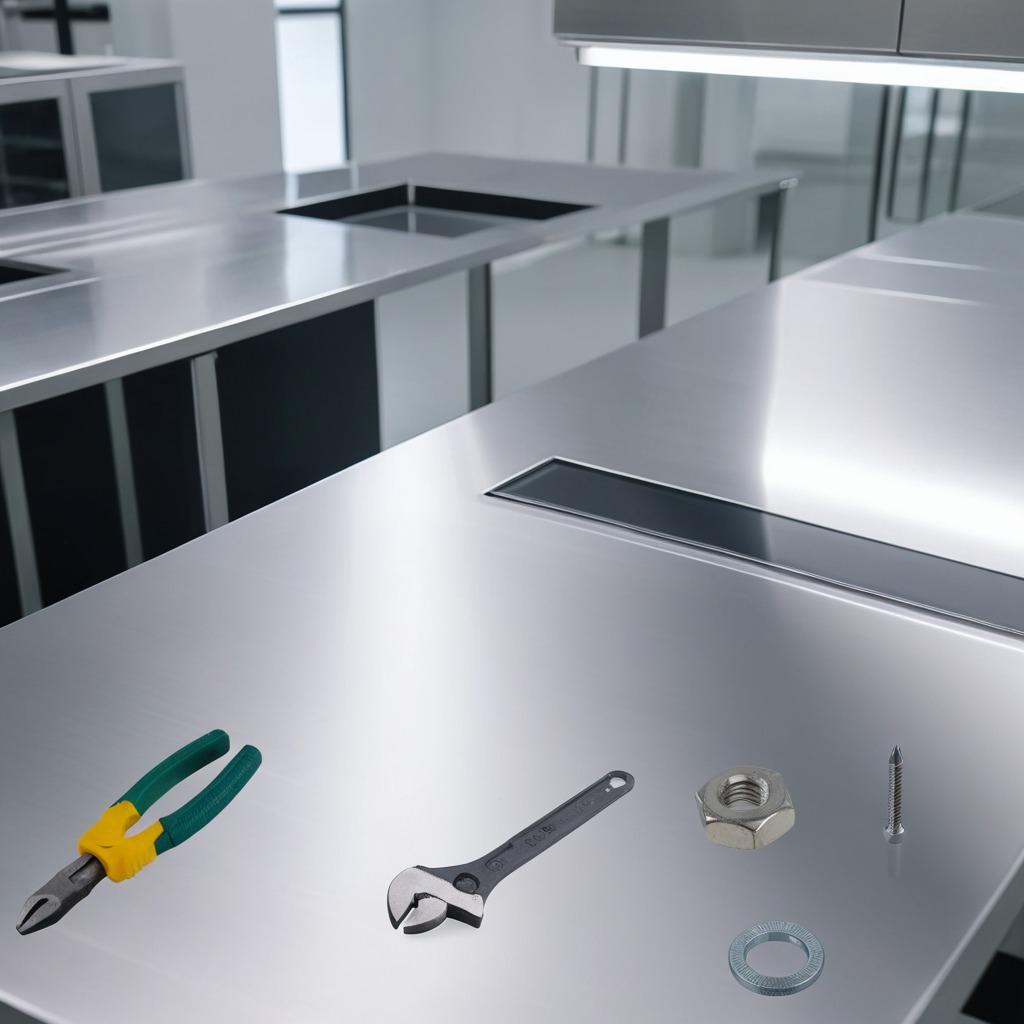
A flat metal washer, a metal machine screw, pliers, a metal nut, and a wrench are lying on the stainless steel table.